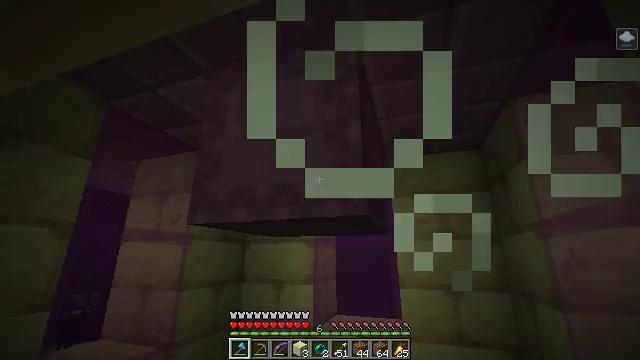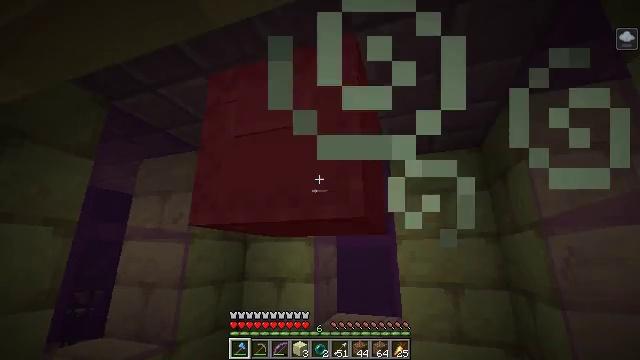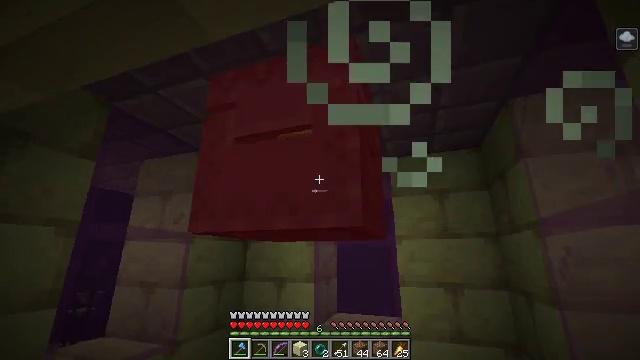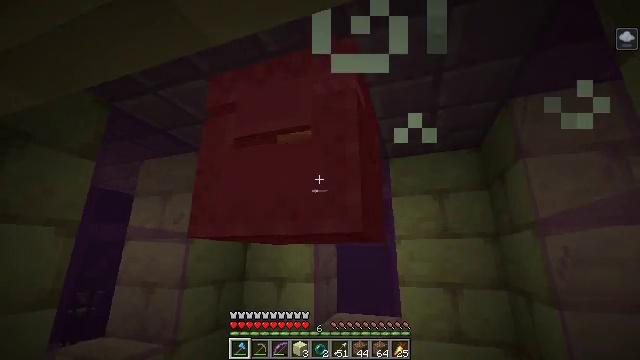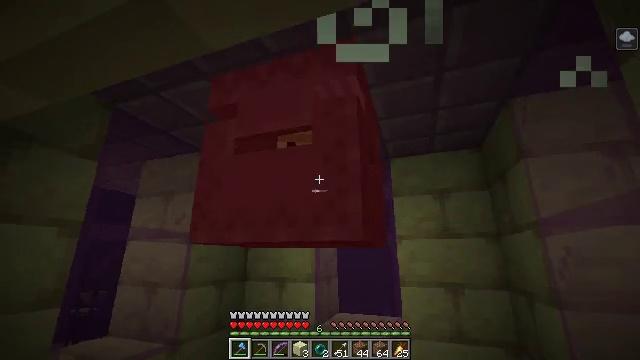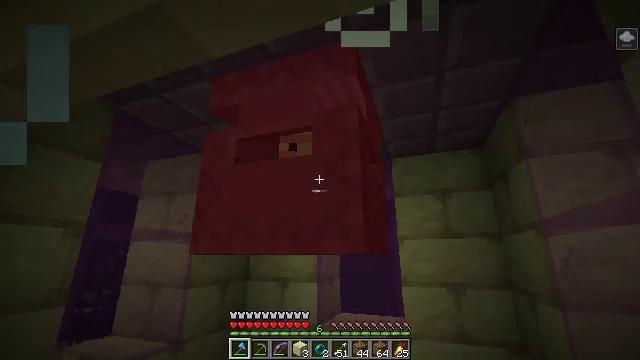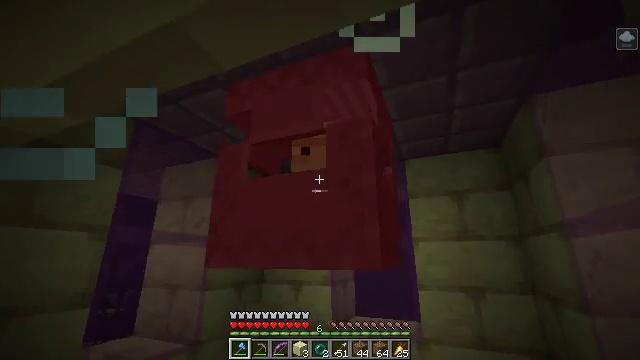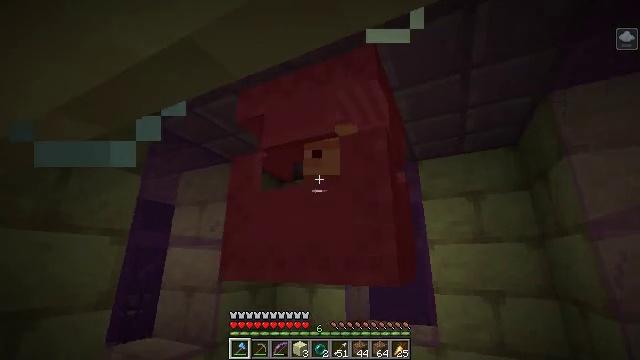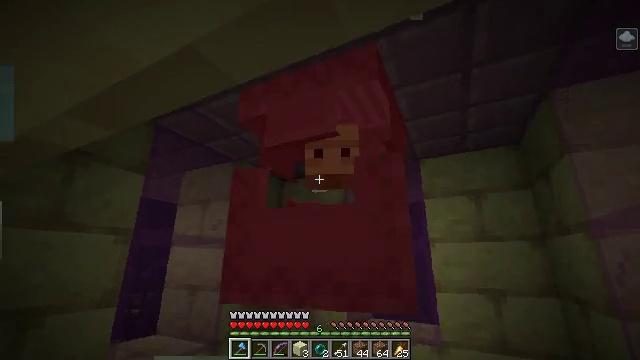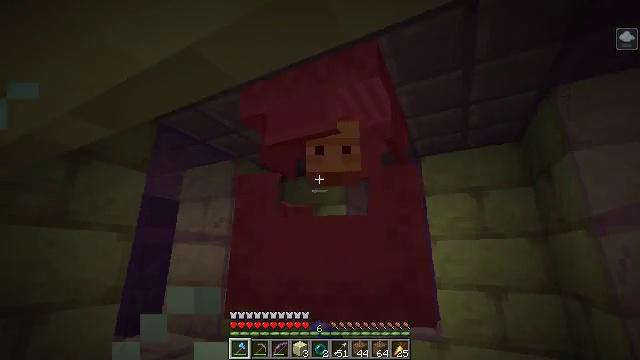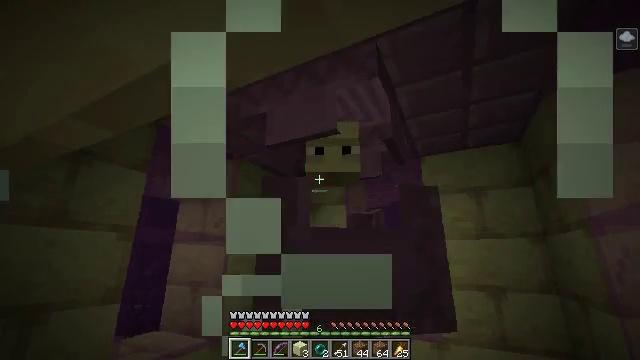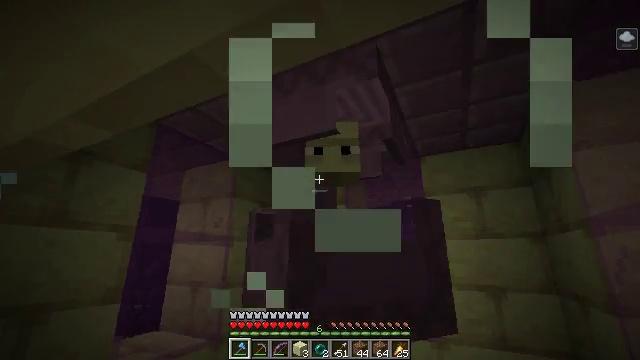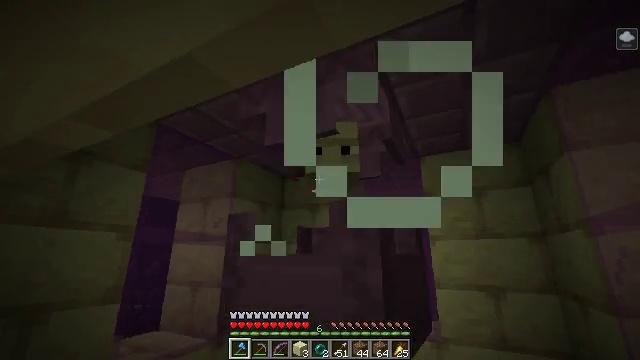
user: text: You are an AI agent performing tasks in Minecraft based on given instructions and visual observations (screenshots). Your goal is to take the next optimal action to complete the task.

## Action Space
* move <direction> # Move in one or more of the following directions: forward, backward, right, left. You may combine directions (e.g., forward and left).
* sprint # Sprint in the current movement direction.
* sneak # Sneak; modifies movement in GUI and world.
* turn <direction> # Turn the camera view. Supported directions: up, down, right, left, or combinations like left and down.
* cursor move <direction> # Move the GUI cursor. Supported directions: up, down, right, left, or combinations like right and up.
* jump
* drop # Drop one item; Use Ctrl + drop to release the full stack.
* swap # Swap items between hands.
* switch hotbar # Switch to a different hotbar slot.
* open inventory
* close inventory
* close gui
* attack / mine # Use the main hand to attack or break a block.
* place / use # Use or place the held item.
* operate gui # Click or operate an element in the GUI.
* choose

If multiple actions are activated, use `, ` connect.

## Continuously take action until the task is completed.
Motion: motion action
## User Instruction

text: Combat the shulker.
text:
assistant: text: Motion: no_op
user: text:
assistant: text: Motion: no_op
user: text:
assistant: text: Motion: no_op
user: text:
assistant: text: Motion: no_op
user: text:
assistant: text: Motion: no_op
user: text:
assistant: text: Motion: turn left
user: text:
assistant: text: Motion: turn left
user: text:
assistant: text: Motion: attack / mine
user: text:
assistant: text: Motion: attack / mine
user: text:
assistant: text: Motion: attack / mine
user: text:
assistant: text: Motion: attack / mine
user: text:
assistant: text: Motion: no_op
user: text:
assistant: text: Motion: no_op